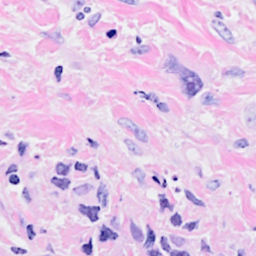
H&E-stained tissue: Breast